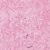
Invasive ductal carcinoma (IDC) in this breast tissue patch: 0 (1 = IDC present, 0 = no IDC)